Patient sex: M
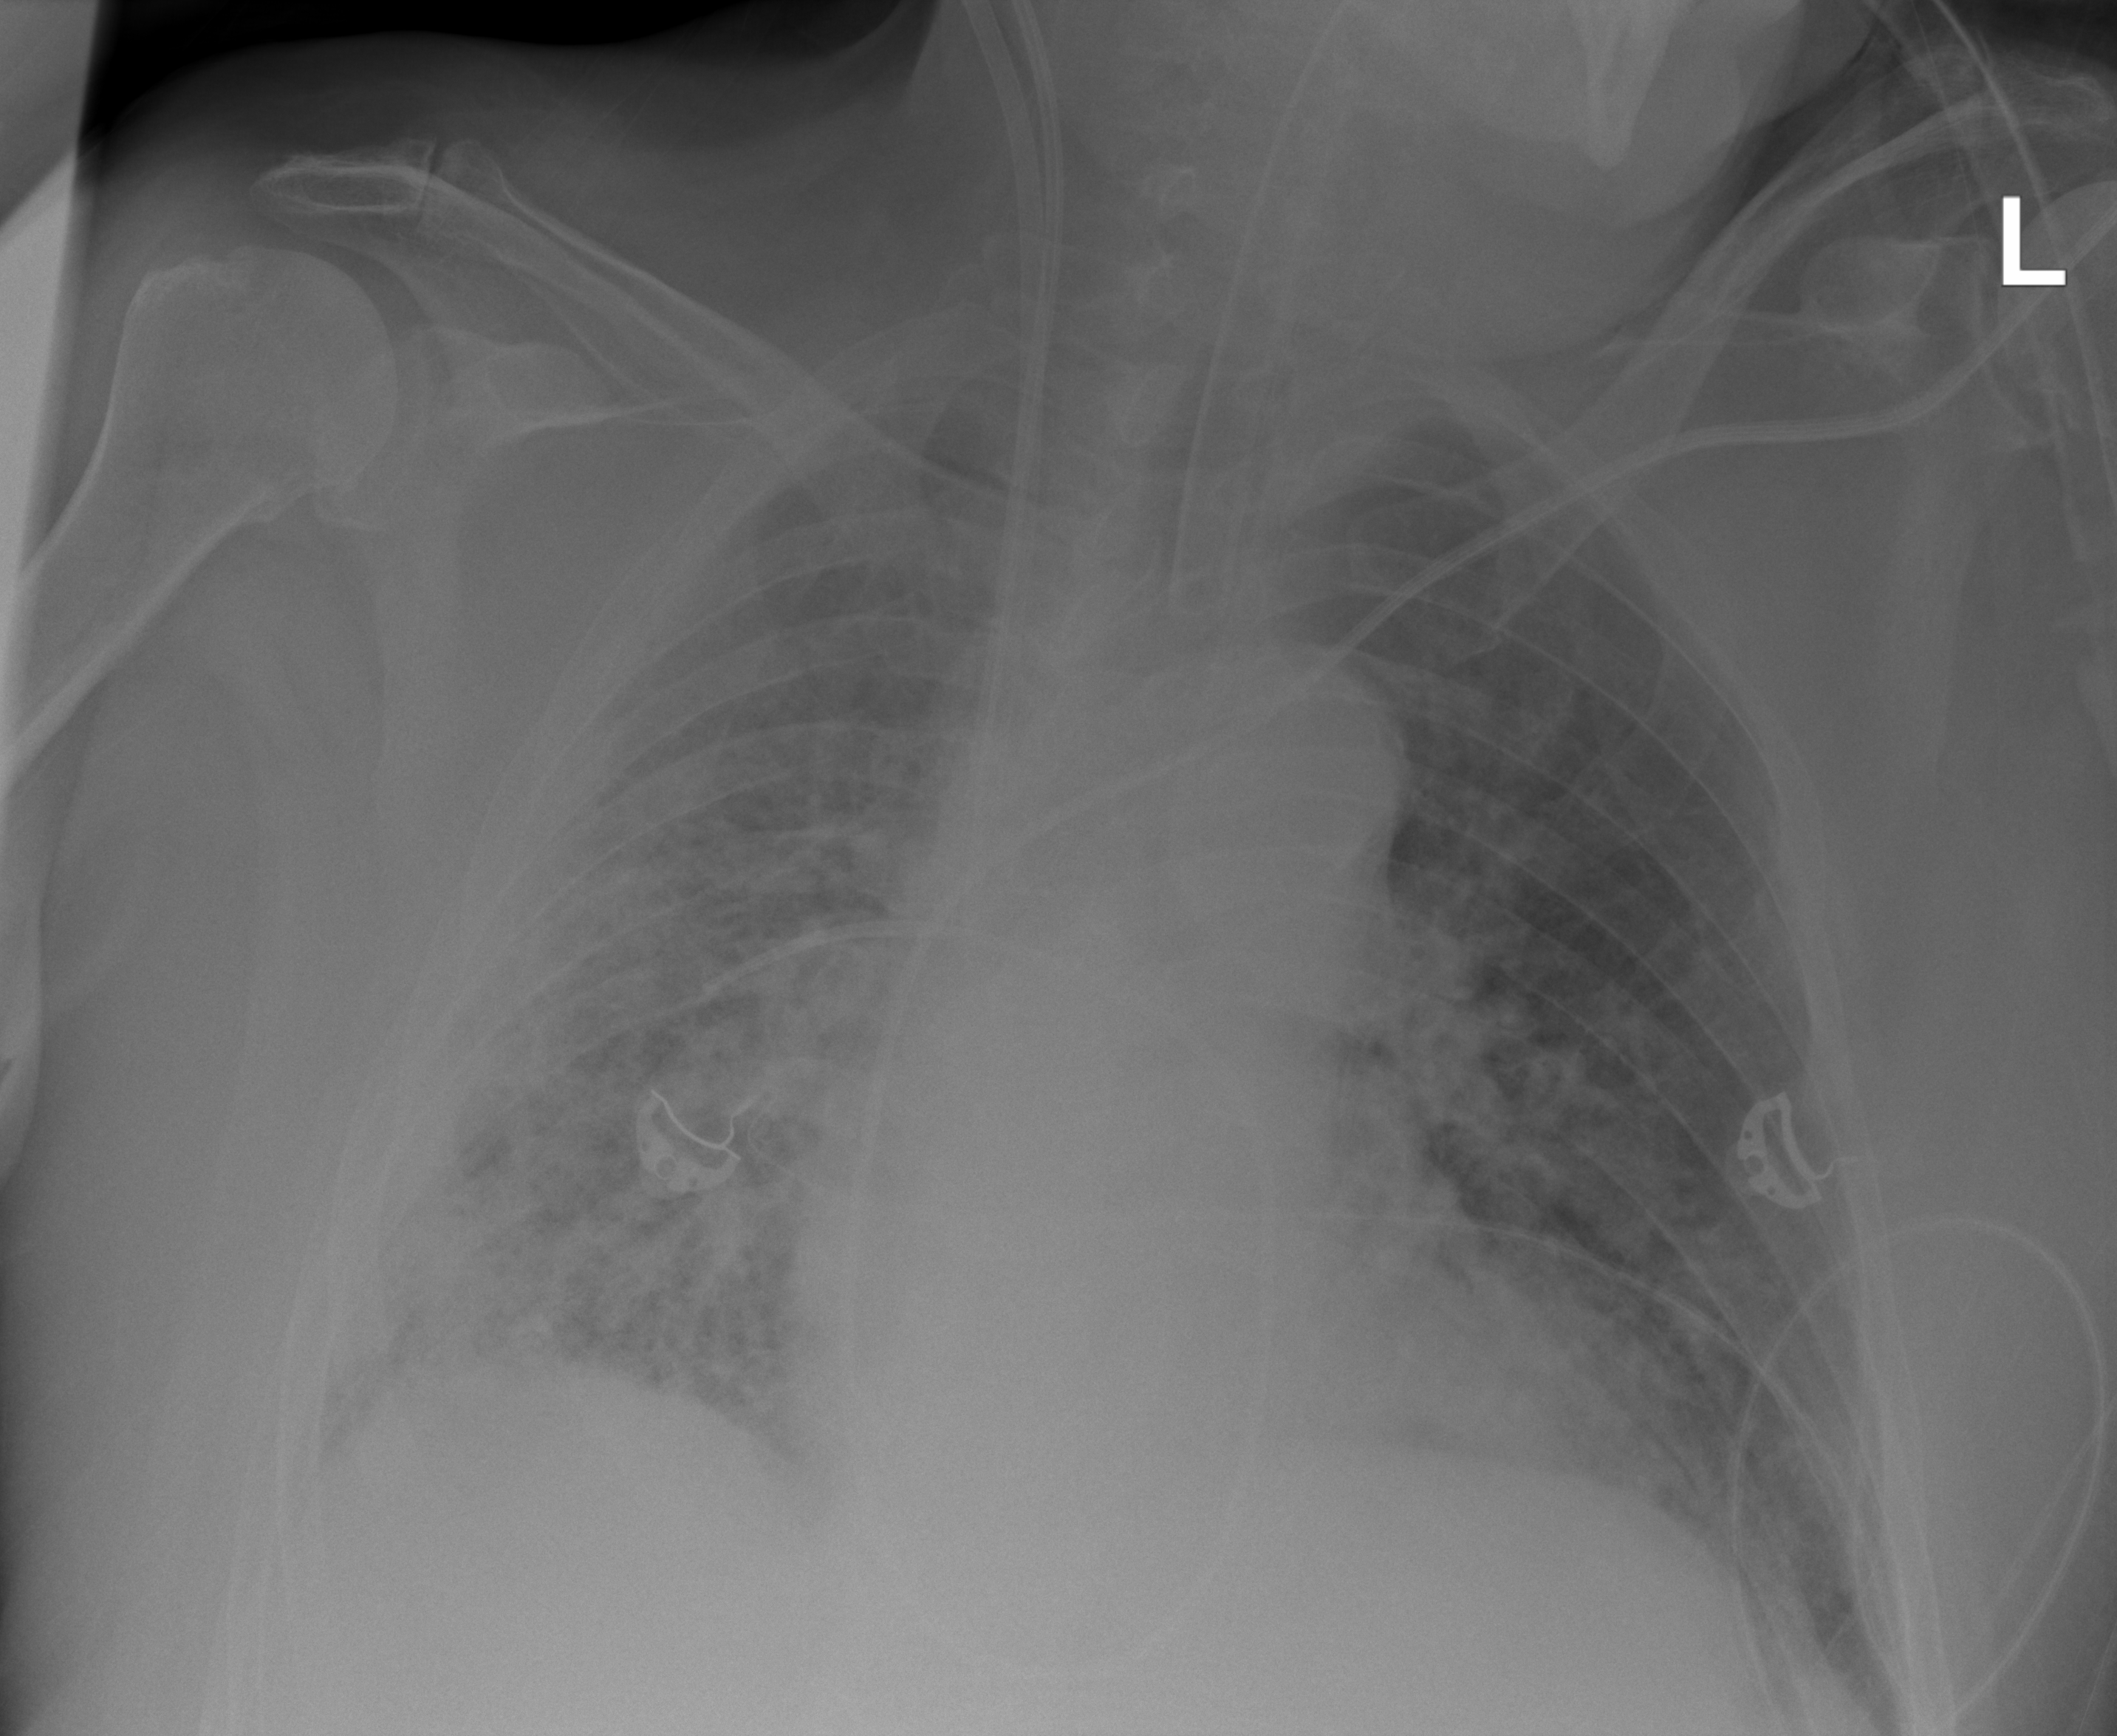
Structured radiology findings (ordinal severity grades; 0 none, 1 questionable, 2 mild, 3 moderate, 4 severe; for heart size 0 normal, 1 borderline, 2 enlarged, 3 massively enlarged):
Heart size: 2
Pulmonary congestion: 2
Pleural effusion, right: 2
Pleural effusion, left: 2
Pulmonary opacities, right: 4
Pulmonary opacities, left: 3
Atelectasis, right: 3
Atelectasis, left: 3